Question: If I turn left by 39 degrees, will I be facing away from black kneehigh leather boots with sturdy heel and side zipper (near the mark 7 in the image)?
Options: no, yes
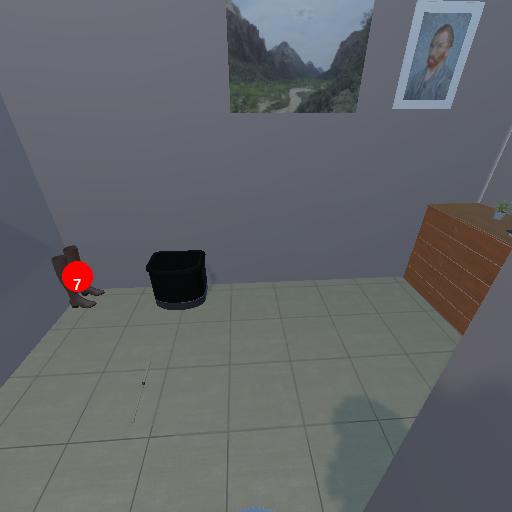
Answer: no